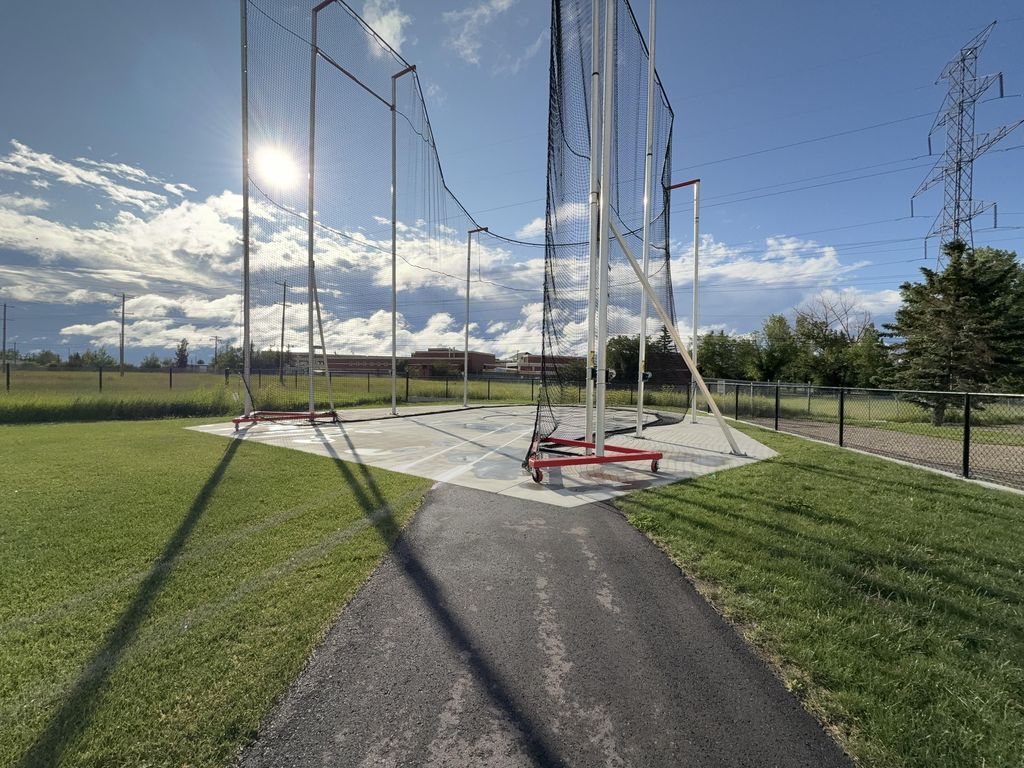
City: calgary